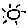
Label: sun